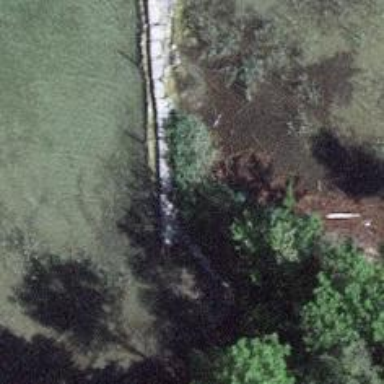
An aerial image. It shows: Retaining wall.